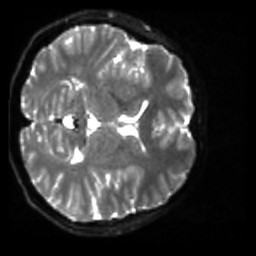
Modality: sbref
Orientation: axial
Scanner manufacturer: siemens
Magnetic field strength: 3 T
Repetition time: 4 s
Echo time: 0.0594 s